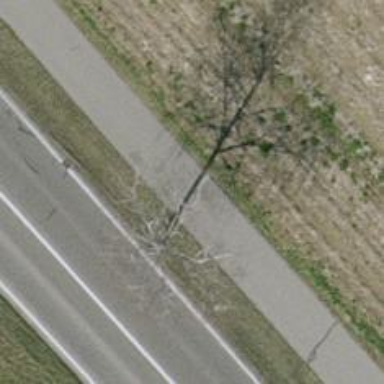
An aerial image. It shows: Tree-lined avenue.